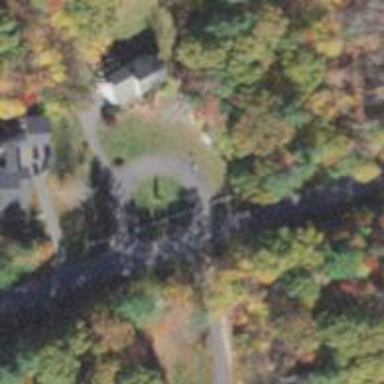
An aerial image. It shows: Driveway.